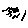
Label: bird